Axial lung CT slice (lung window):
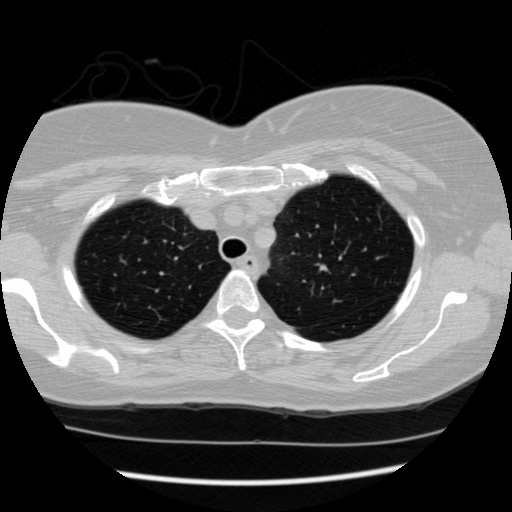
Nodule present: no